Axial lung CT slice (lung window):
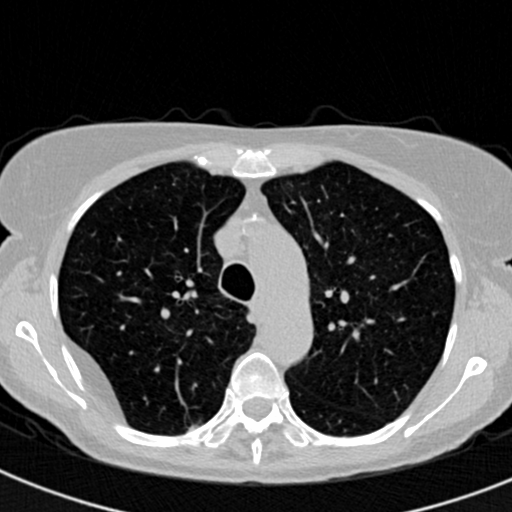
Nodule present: no